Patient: sex F, age 64
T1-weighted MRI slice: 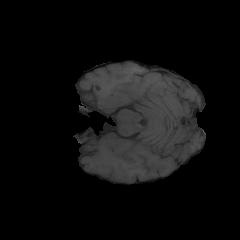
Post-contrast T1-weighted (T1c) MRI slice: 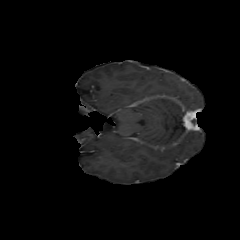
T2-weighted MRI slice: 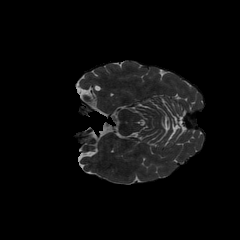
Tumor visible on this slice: no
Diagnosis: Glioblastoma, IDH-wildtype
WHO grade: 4